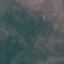
Land use / land cover class: HerbaceousVegetation